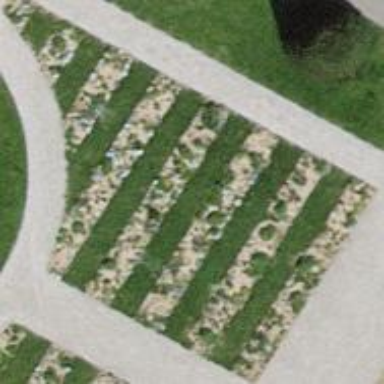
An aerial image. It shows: Garden that is leisure land.